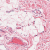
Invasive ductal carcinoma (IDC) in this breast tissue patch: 0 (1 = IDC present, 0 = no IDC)